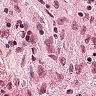
Metastatic tissue present: no